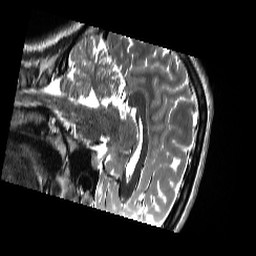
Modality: T2w
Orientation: sagittal
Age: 20
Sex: female